Question: im trying to get images displayed in a GridView and get the columns automatically set, so far I've had to manually set the number of columns which is not what i want to do as this will affect how big the images are on different sized screens. I ahve tried setting it to auto_fit but it only displays 2 columns in the middle of the screen. This is what im trying to achieve: (Each red square represents an image)

then when turned to landscape mode i want the columns to auto fit so that its all even.
Any help would be much appreciated, thank you :)
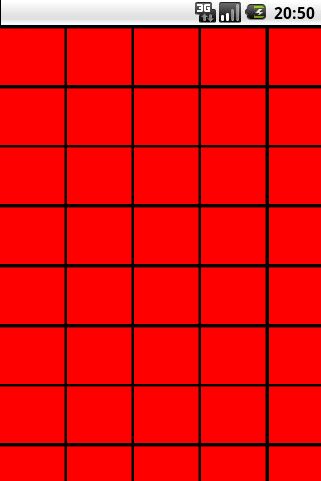
Answer: Experiment with the GridView attributes, specifically 'android:numColumns="auto_fit"' and 'android:stretchMode'. The following works for me:
'''
<GridView
android:id="@+id/myGrid"
android:layout_width="fill_parent"
android:layout_height="fill_parent"
android:padding="10dp"
android:verticalSpacing="10dp"
android:horizontalSpacing="10dp"
android:numColumns="auto_fit"
android:columnWidth="60dp"
android:stretchMode="columnWidth"
android:gravity="center"
/>
'''